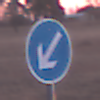
Verkehrszeichen: VorgeschriebeneVorbeifahrtLinks
Umgebung: Outdoor, Nature
Tageszeit: SunriseSunset
Wetter: Clear
Licht: Natural
Jahreszeit: NotSpecified
Kontrast: LowContrast